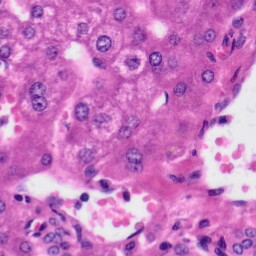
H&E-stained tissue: Liver